Field crop: tomato
Growth stage: 1
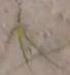
Species: cyperus